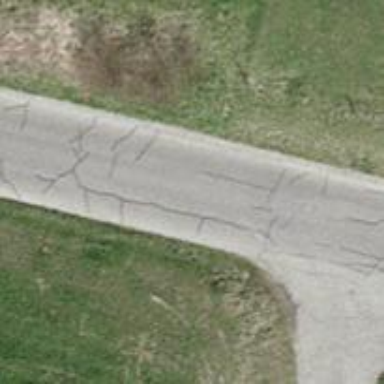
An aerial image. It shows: Unclassified road with asphalt surface.